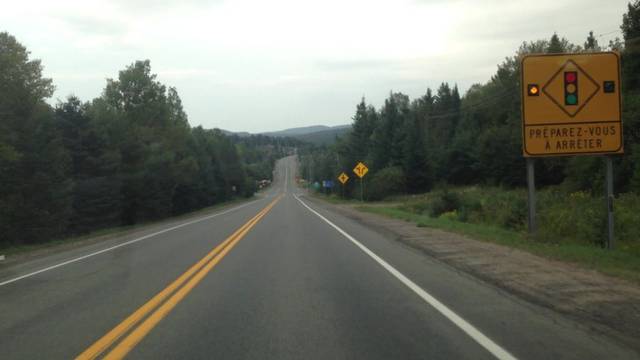
Region: Canada
Coordinates: 45.91, -74.264